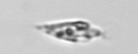
Label: Oxytoxum